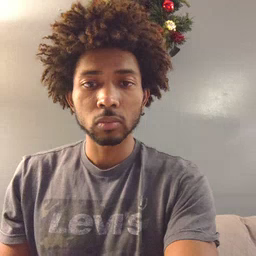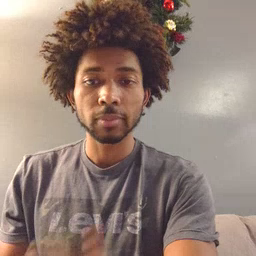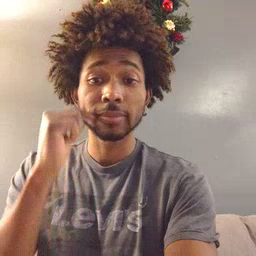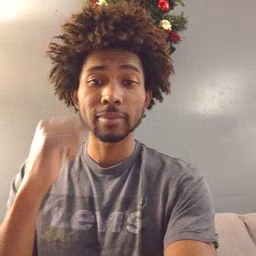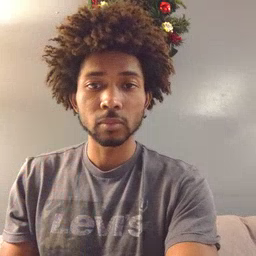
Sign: smile